Aerial crown-view tile of a tropical tree (Barro Colorado Island, Panama), acquired 20240611:
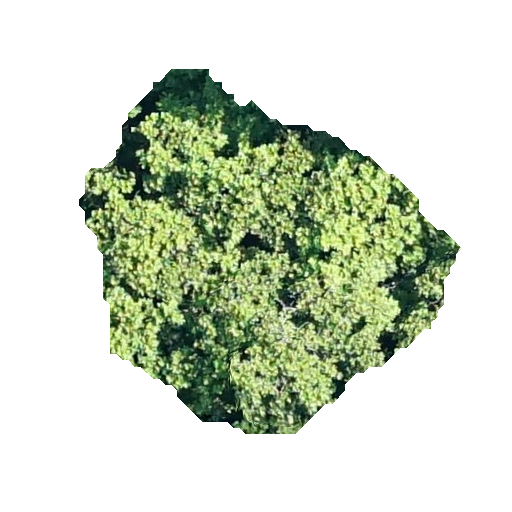
Species: Anacardium excelsum
GBIF accepted scientific name: Anacardium excelsum
Crown area: 139.12 m²